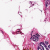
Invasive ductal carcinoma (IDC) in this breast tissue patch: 0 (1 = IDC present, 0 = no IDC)